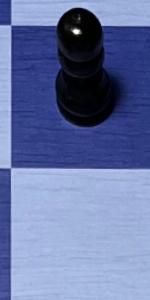
Label: Empty